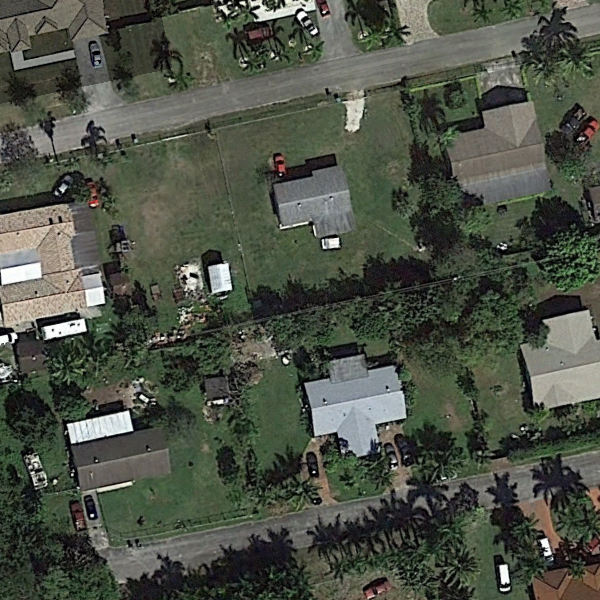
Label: MediumResidential